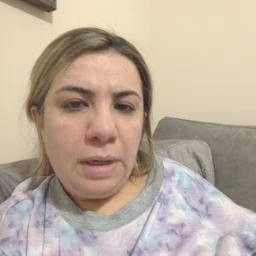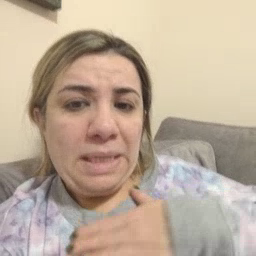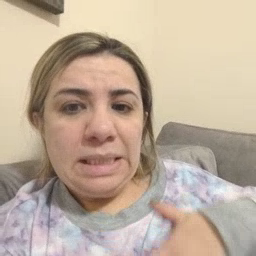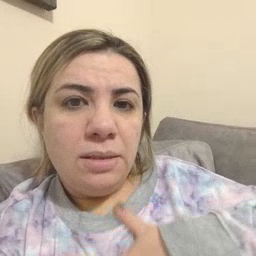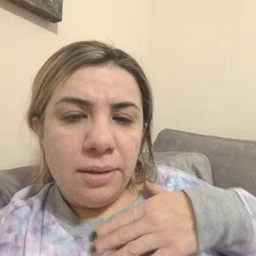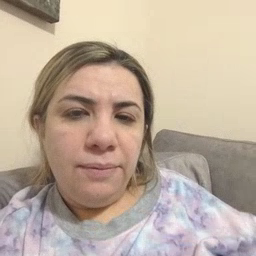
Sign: please